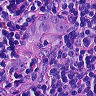
Metastatic tissue present: yes